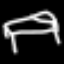
Label: bed